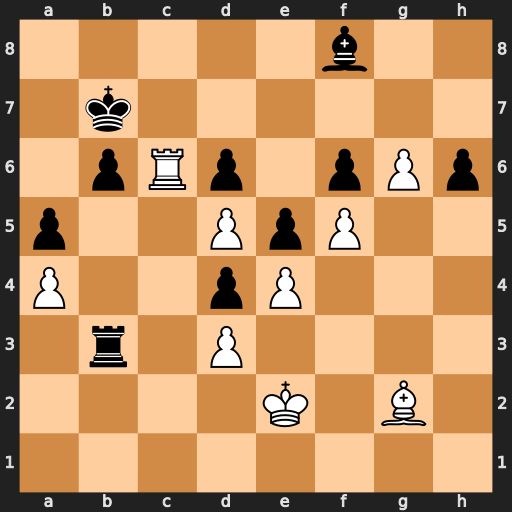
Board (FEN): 5b2/1k6/1pRp1pPp/p2PpP2/P2pP3/1r1P4/4K1B1/8
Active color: w
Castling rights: -
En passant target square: -
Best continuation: Rxd6 Bxd6 g7